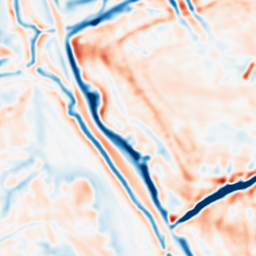
Category: multiscale
Decomposition family: dog_multiscale
Decomposition parameters: sigma_ratio: 1.4
n_scales: 3
base_sigma: 2
Upsampling method: sinc_blackman
Upsampling parameters: scale: 2
kernel_size: 8
Upsampling scale: 2